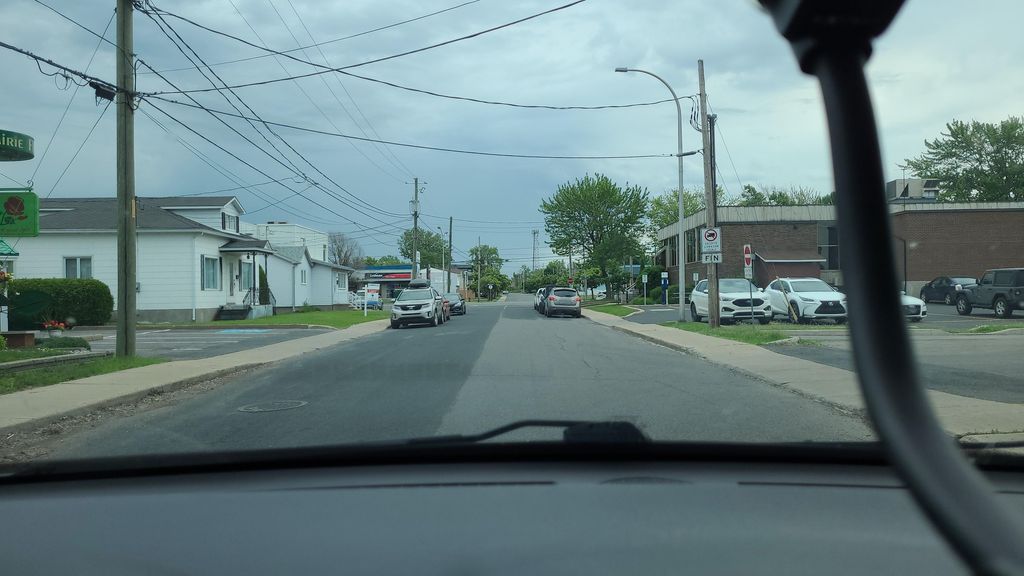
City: montreal